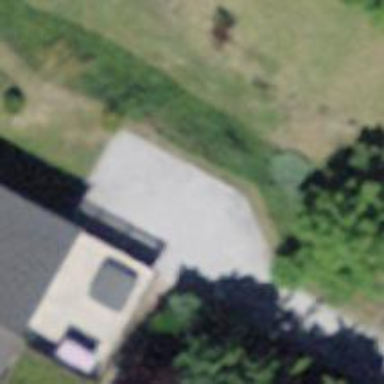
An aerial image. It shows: Driveway leading to service road.